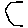
Label: hexagon